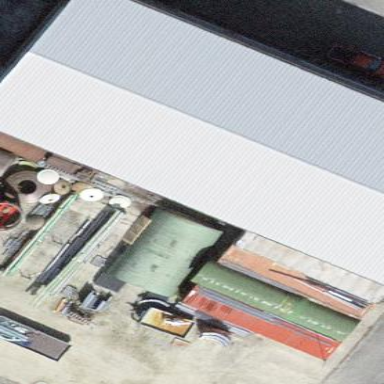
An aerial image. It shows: Industrial building.